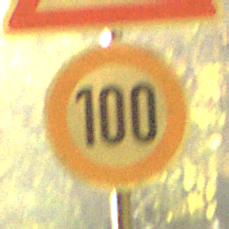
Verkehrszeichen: Geschwindigkeit100
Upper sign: Lichtzeichenanlage
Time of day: SunriseSunset
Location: Outdoor (Nature)
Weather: PartlyCloudy
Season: NotSpecified
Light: Natural